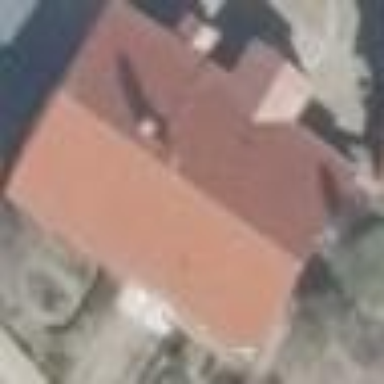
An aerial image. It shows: Gabled roofed house.